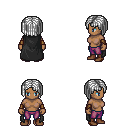
a pixel art fantasy rpg character, female body template, human, dark skin, black cape, magenta pants, white pageboy hairstyle, cloth bracers, brown shoes, four views (front, back, left, right), 2x2 character sprite sheet, small pixel art, hard edges, no anti-aliasing